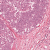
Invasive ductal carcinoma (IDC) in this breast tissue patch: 0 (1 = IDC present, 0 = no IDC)